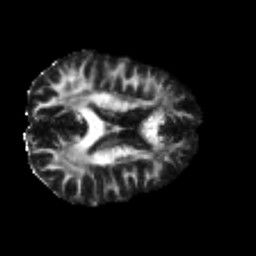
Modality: FA
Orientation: axial
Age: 40
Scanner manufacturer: philips
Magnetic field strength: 3 T
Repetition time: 8.426 s
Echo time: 0.1273 s